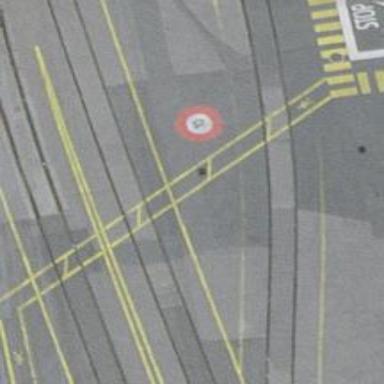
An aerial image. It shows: Level crossing along the railway.